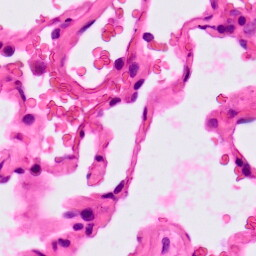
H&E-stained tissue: Lung